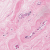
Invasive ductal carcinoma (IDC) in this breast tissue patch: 0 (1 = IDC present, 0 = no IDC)